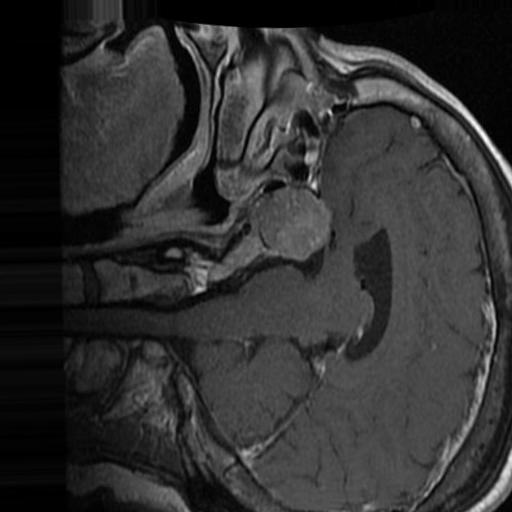
Label: brain_tumor